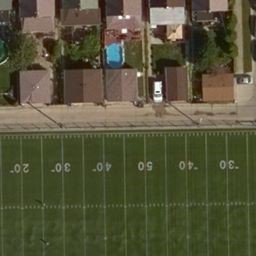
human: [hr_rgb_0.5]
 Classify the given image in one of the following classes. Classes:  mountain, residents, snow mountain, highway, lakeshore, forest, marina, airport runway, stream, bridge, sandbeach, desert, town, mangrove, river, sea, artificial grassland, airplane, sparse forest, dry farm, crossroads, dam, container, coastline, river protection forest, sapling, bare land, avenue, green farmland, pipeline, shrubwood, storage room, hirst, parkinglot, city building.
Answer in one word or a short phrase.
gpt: artificial grassland